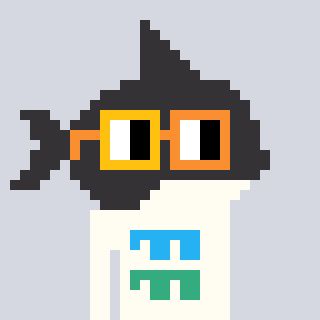
a pixel art character with square yellow and orange glasses, a orca-shaped head and a grayscale-colored body on a cool background